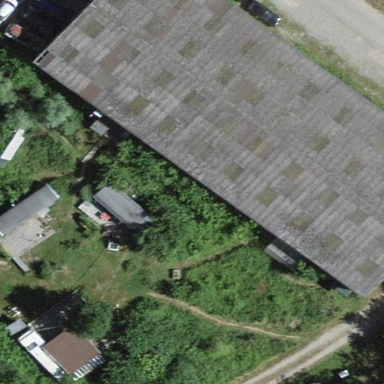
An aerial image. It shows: Warehouse.